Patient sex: M
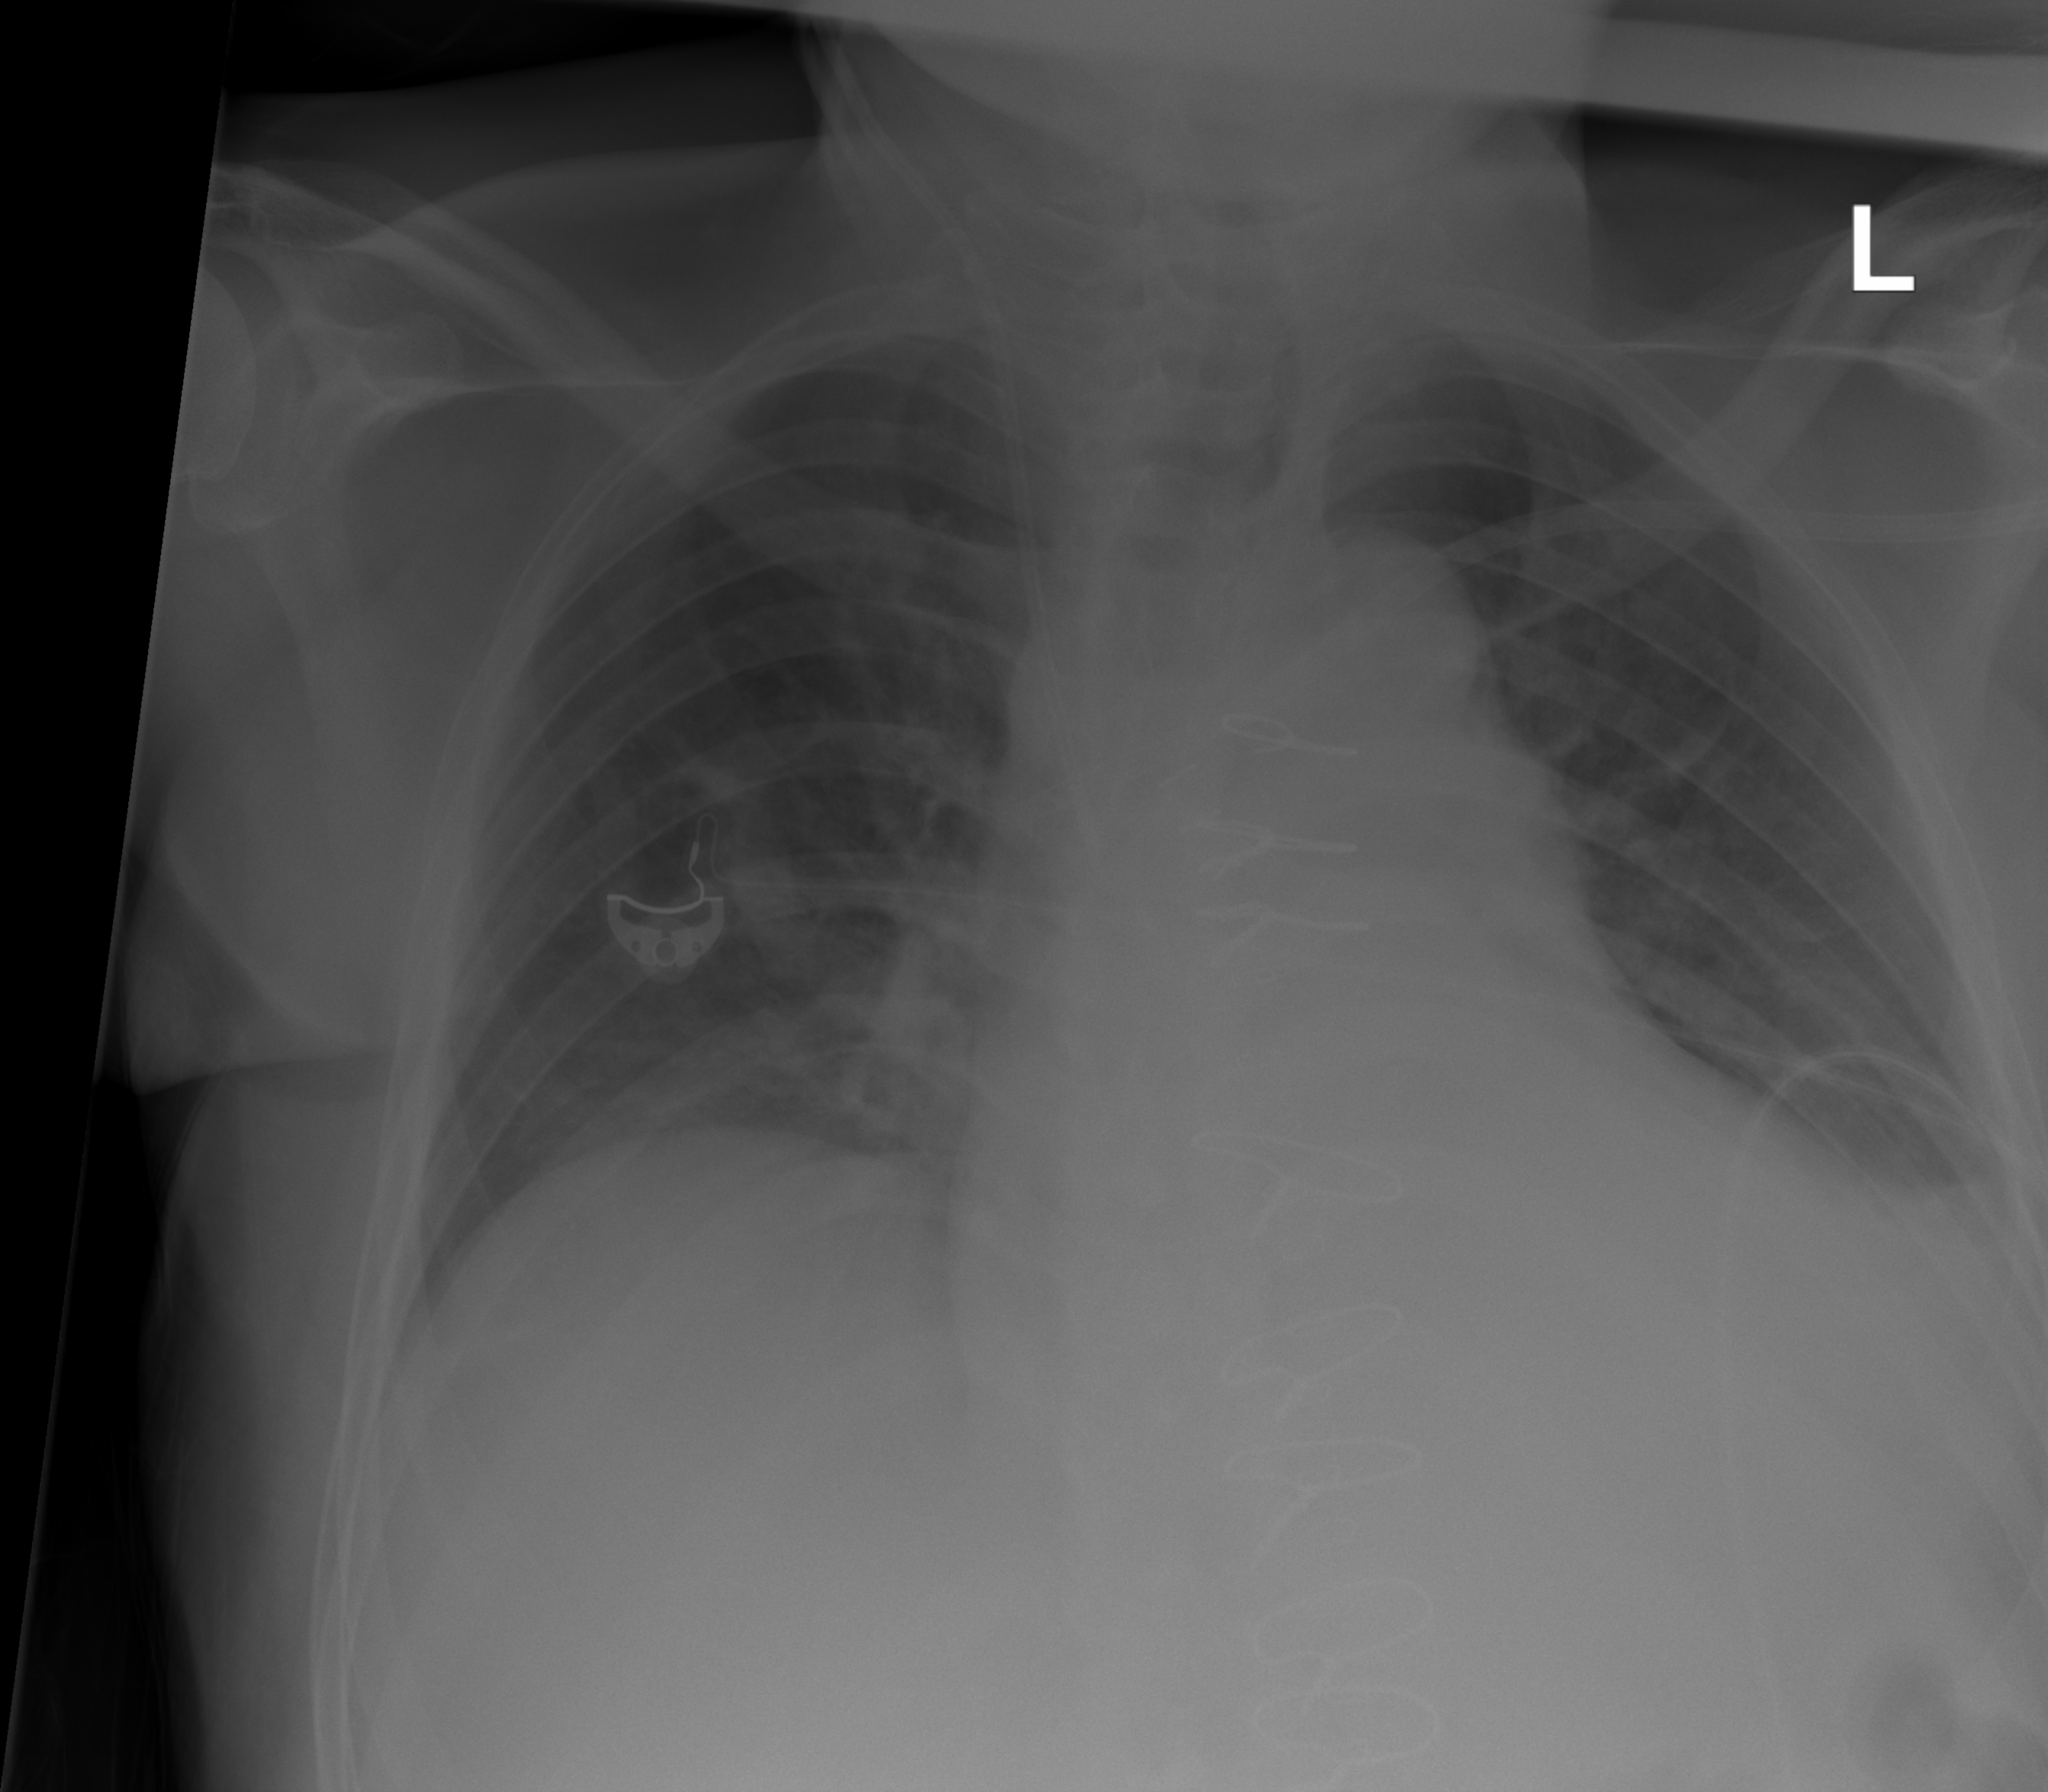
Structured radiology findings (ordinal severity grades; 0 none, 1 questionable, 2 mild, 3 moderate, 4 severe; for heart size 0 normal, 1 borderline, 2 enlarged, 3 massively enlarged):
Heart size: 2
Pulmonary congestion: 2
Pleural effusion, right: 0
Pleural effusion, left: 2
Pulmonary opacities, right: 0
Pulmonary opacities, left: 0
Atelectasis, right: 0
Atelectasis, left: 2